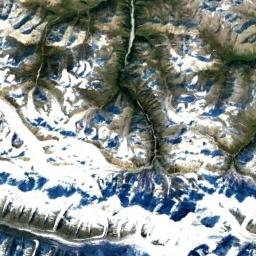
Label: snowberg